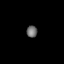
Tissue: prostate
Cell type: T cells
Senescence score: 0.2778
Nuclear area (px): 123
Mean DAPI intensity: 110.545